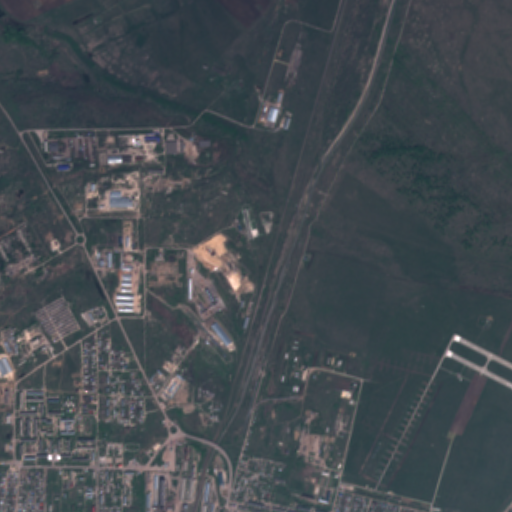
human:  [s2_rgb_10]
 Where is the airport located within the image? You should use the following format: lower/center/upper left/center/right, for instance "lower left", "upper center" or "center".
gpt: The airport is located in the lower right of the image.
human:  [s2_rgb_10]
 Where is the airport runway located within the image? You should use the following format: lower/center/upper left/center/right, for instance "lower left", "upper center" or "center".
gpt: The airport runway is located in the lower right of the image.
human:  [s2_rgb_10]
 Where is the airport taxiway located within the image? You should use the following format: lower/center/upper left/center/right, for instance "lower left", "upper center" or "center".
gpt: The airport taxiway is located in the lower right of the image.
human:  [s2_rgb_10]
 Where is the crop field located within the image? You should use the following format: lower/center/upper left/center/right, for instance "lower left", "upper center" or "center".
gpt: The crop field is located in the upper left of the image.
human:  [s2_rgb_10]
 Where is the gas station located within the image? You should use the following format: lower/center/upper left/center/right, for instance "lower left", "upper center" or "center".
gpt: The gas station is located in the lower left of the image.
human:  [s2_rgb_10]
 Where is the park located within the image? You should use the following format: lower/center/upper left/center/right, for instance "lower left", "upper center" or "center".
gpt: The park is located in the lower left of the image.
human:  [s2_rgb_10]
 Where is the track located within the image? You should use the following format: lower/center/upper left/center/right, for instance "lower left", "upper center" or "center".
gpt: The track is located in the lower left of the image.
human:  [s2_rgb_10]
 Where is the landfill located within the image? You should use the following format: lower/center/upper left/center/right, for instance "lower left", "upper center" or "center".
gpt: There is no landfill in the image.